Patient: sex M, age 79
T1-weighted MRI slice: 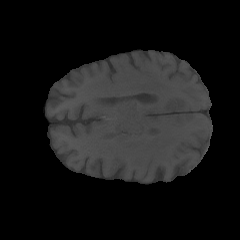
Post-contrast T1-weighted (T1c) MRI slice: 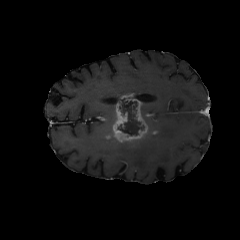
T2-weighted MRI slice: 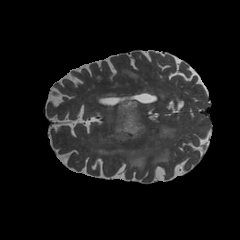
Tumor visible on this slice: yes
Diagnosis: Glioblastoma, IDH-wildtype
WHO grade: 4